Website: macys
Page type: customer-info-address
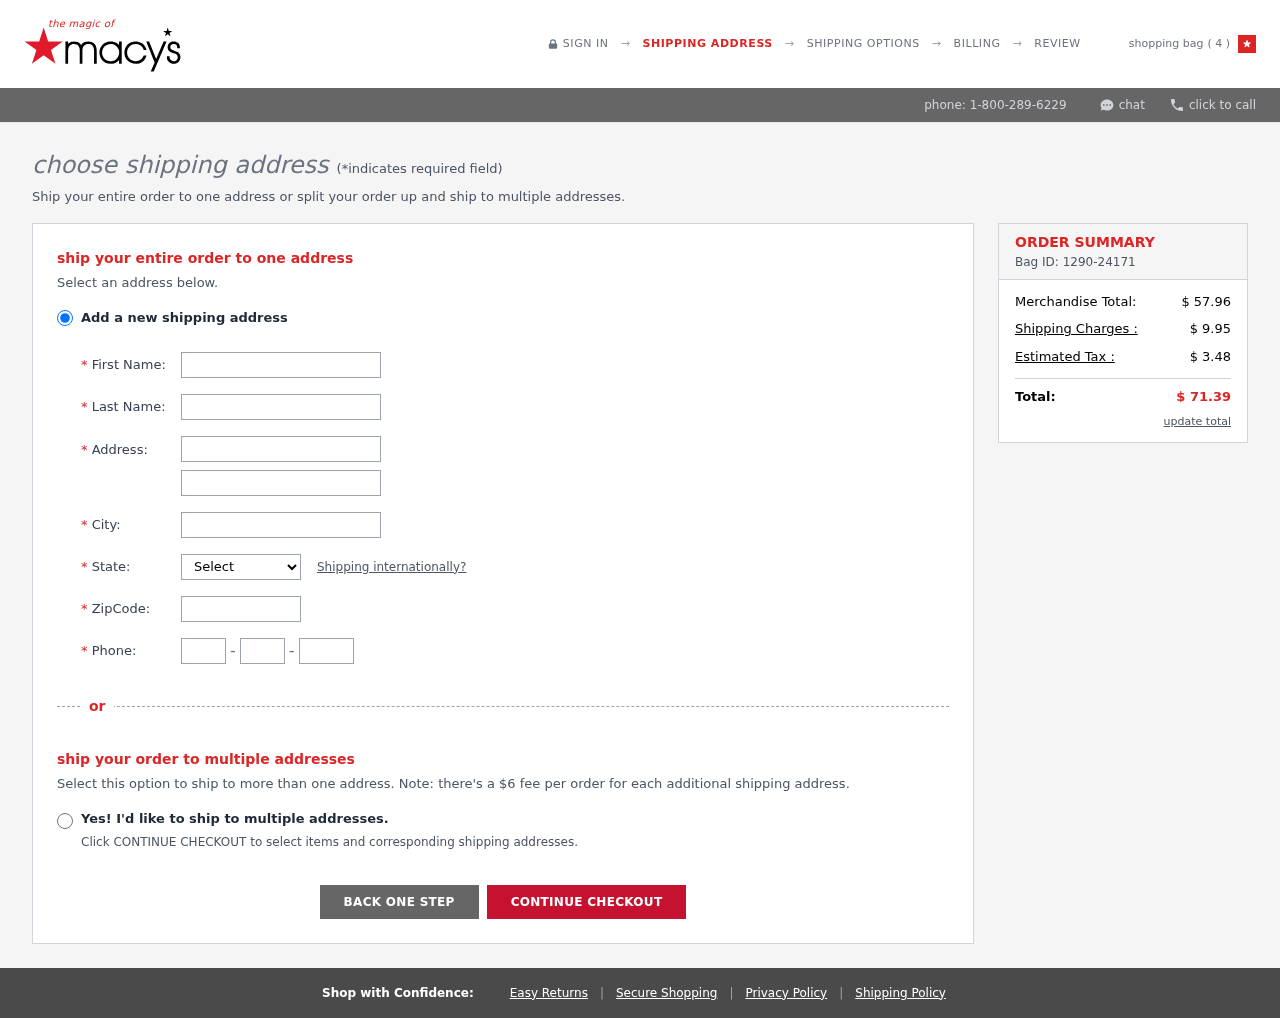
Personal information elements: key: PII_CITY
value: North Royshire
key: PII_FIRSTNAME
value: Laurie
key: PII_LASTNAME
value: Peters
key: PII_PHONE_AREA
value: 696
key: PII_PHONE_PREFIX
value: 779
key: PII_PHONE_SUFFIX
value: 7303
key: PII_POSTCODE
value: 04488
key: PII_STATE_ABBR
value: ID
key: PII_STREET
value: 041 Brittney Branch Apt. 501
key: PII_STREET2
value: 44302 Park Stravenue Suite 184
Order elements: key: ORDER_NUM_ITEMS
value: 4
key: ORDER_ID
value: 1290-24171
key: ORDER_SUBTOTAL
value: $ 57.96
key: ORDER_SHIPPING_COST
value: $ 9.95
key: ORDER_TAX
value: $ 3.48
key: ORDER_TOTAL
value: $ 71.39